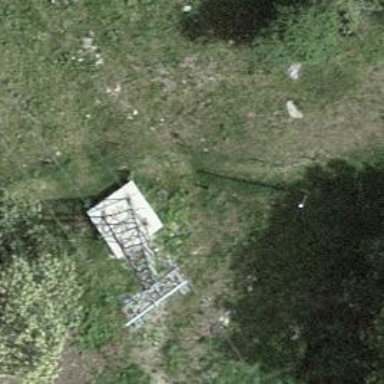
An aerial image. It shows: Cable car.